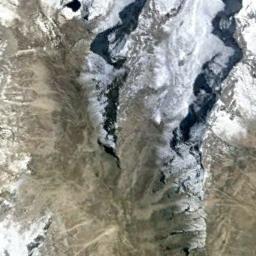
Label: snowberg